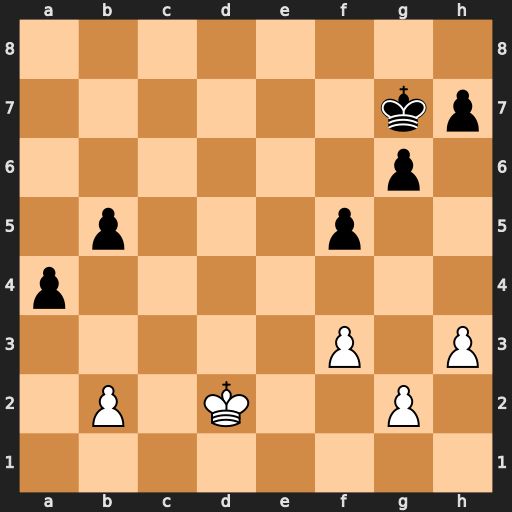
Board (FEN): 8/6kp/6p1/1p3p2/p7/5P1P/1P1K2P1/8
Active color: w
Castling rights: -
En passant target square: -
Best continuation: Kc3 Kf6 Kb4